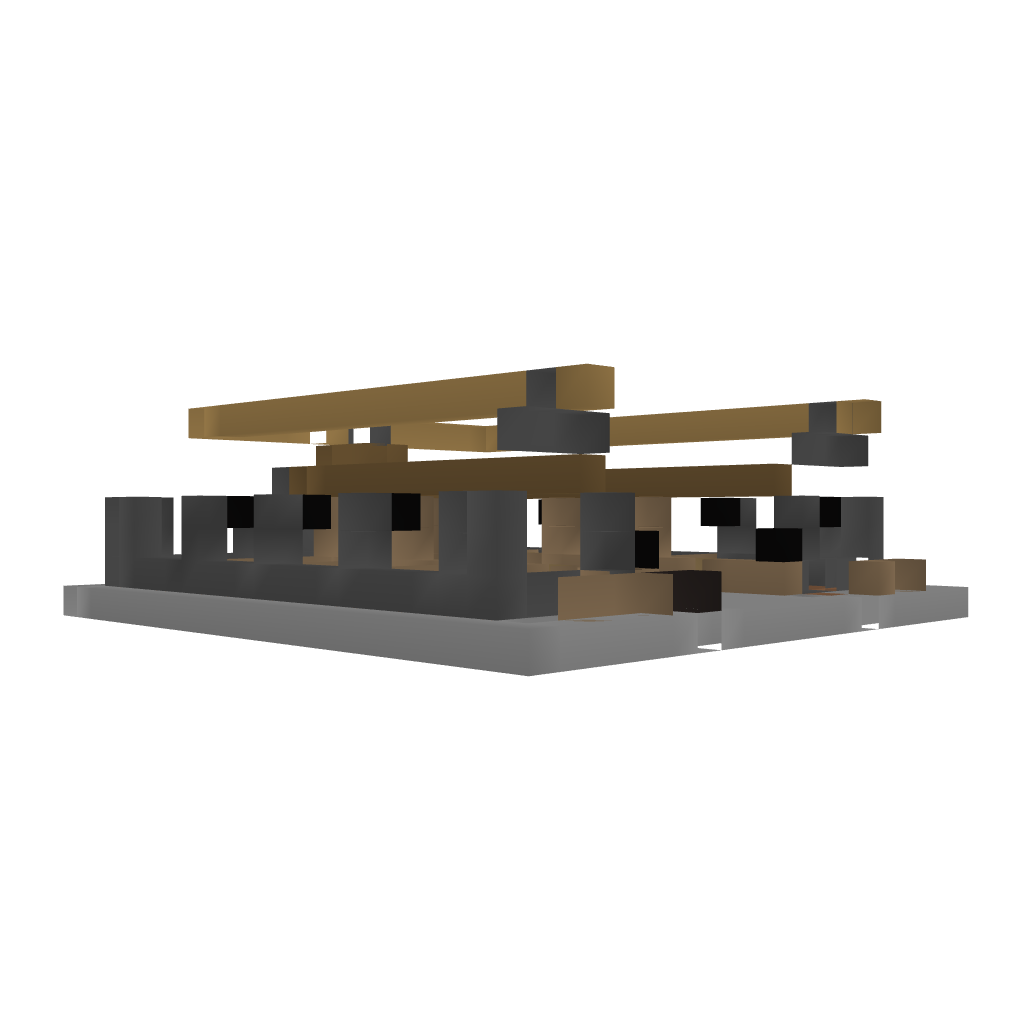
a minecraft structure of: Horse Stable